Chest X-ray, PA view. Patient: 63 years old, sex M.
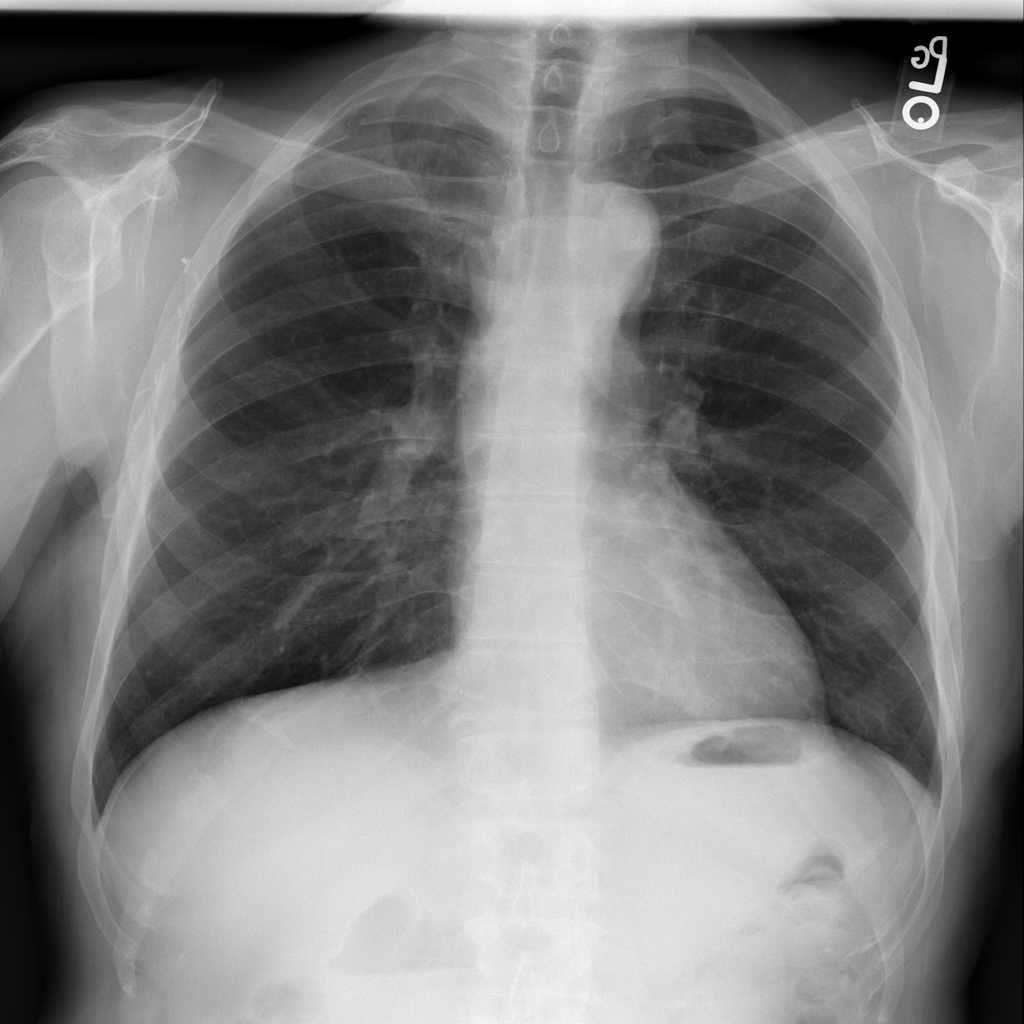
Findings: Consolidation